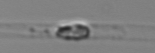
Label: Dactyliosolen_blavyanus